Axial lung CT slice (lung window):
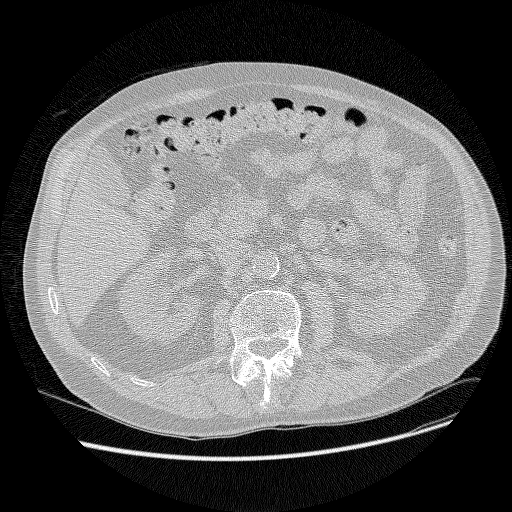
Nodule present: no